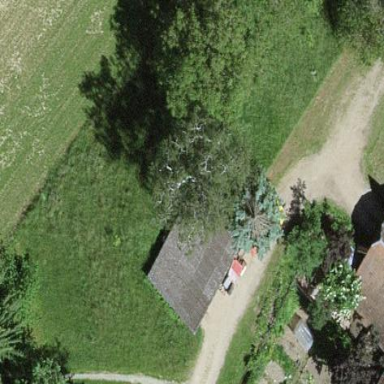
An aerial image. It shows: Shed building.